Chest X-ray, PA view. Patient: 70 years old, sex M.
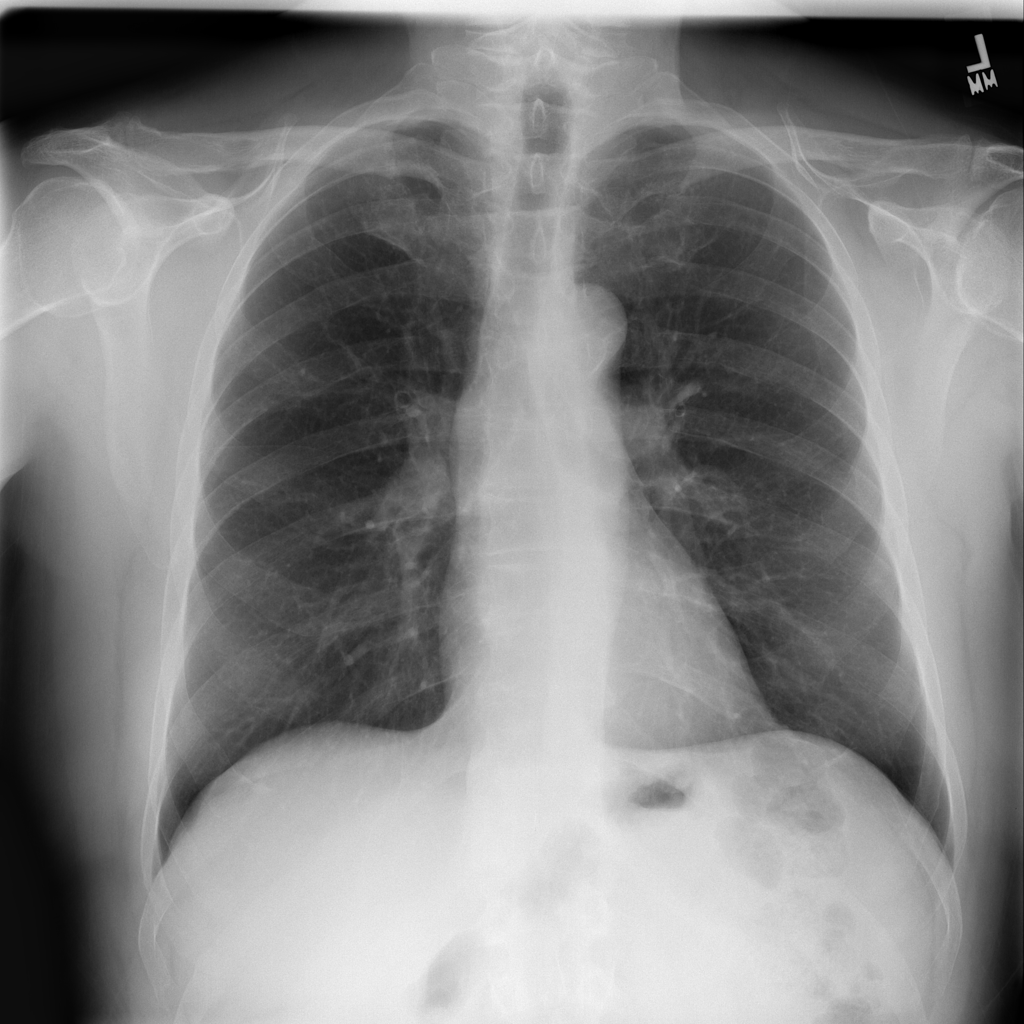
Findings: No Finding